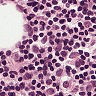
Metastatic tissue present: no